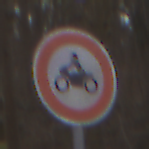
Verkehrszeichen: VerbotKraftraeder
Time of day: MorningAfternoon
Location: Outdoor (Nature)
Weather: Overcast
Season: Autumn
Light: Natural